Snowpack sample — Buffalo Mountain, Silverthorne, Colorado, USA (1/25/25, 10:11 AM MST)
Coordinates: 39.6222, -106.1139
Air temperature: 22 °F
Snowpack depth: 110 cm
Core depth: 30 cm
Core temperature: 42.8 °F
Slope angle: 12°, slope face: 102°
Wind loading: high
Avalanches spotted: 0
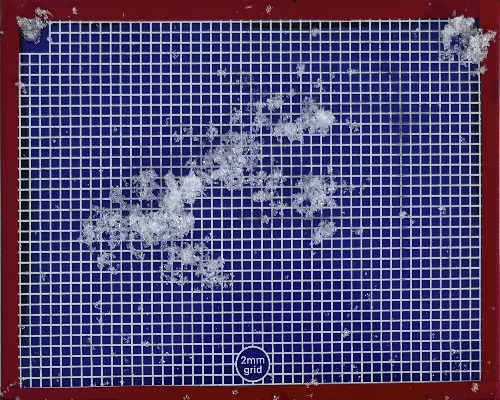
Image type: profile
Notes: No avalanches nearby, collected on the outskirts of a fire break 15 meters from the treeline, on way to Buffalo and Red Mountain